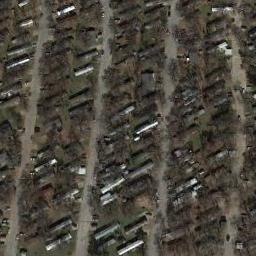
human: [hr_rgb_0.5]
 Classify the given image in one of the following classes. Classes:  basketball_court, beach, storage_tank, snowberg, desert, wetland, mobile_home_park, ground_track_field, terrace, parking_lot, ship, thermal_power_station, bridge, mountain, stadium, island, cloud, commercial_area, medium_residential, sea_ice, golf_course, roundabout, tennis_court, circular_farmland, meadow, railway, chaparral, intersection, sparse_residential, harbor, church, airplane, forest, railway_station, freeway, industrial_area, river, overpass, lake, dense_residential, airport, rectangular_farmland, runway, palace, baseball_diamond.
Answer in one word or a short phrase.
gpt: mobile_home_park